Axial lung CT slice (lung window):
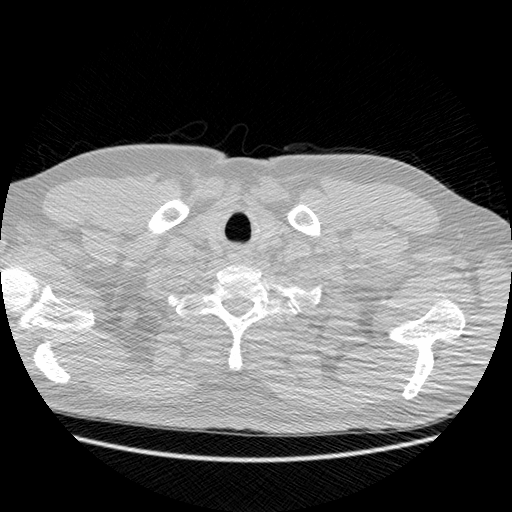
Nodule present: no